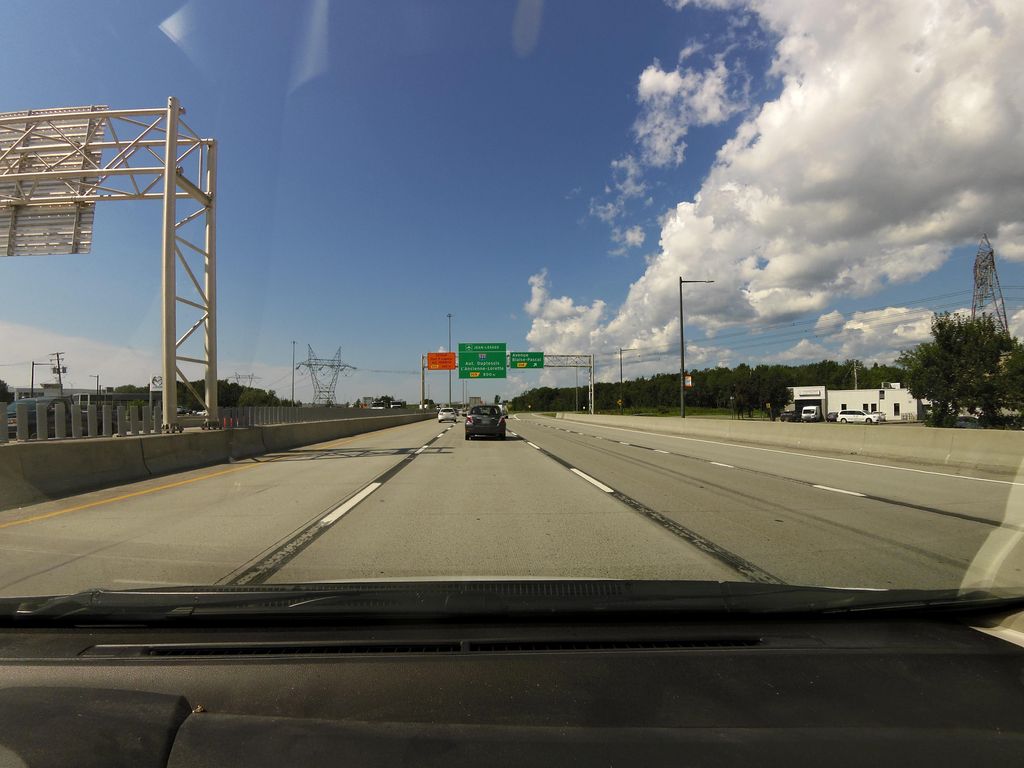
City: quebec_city